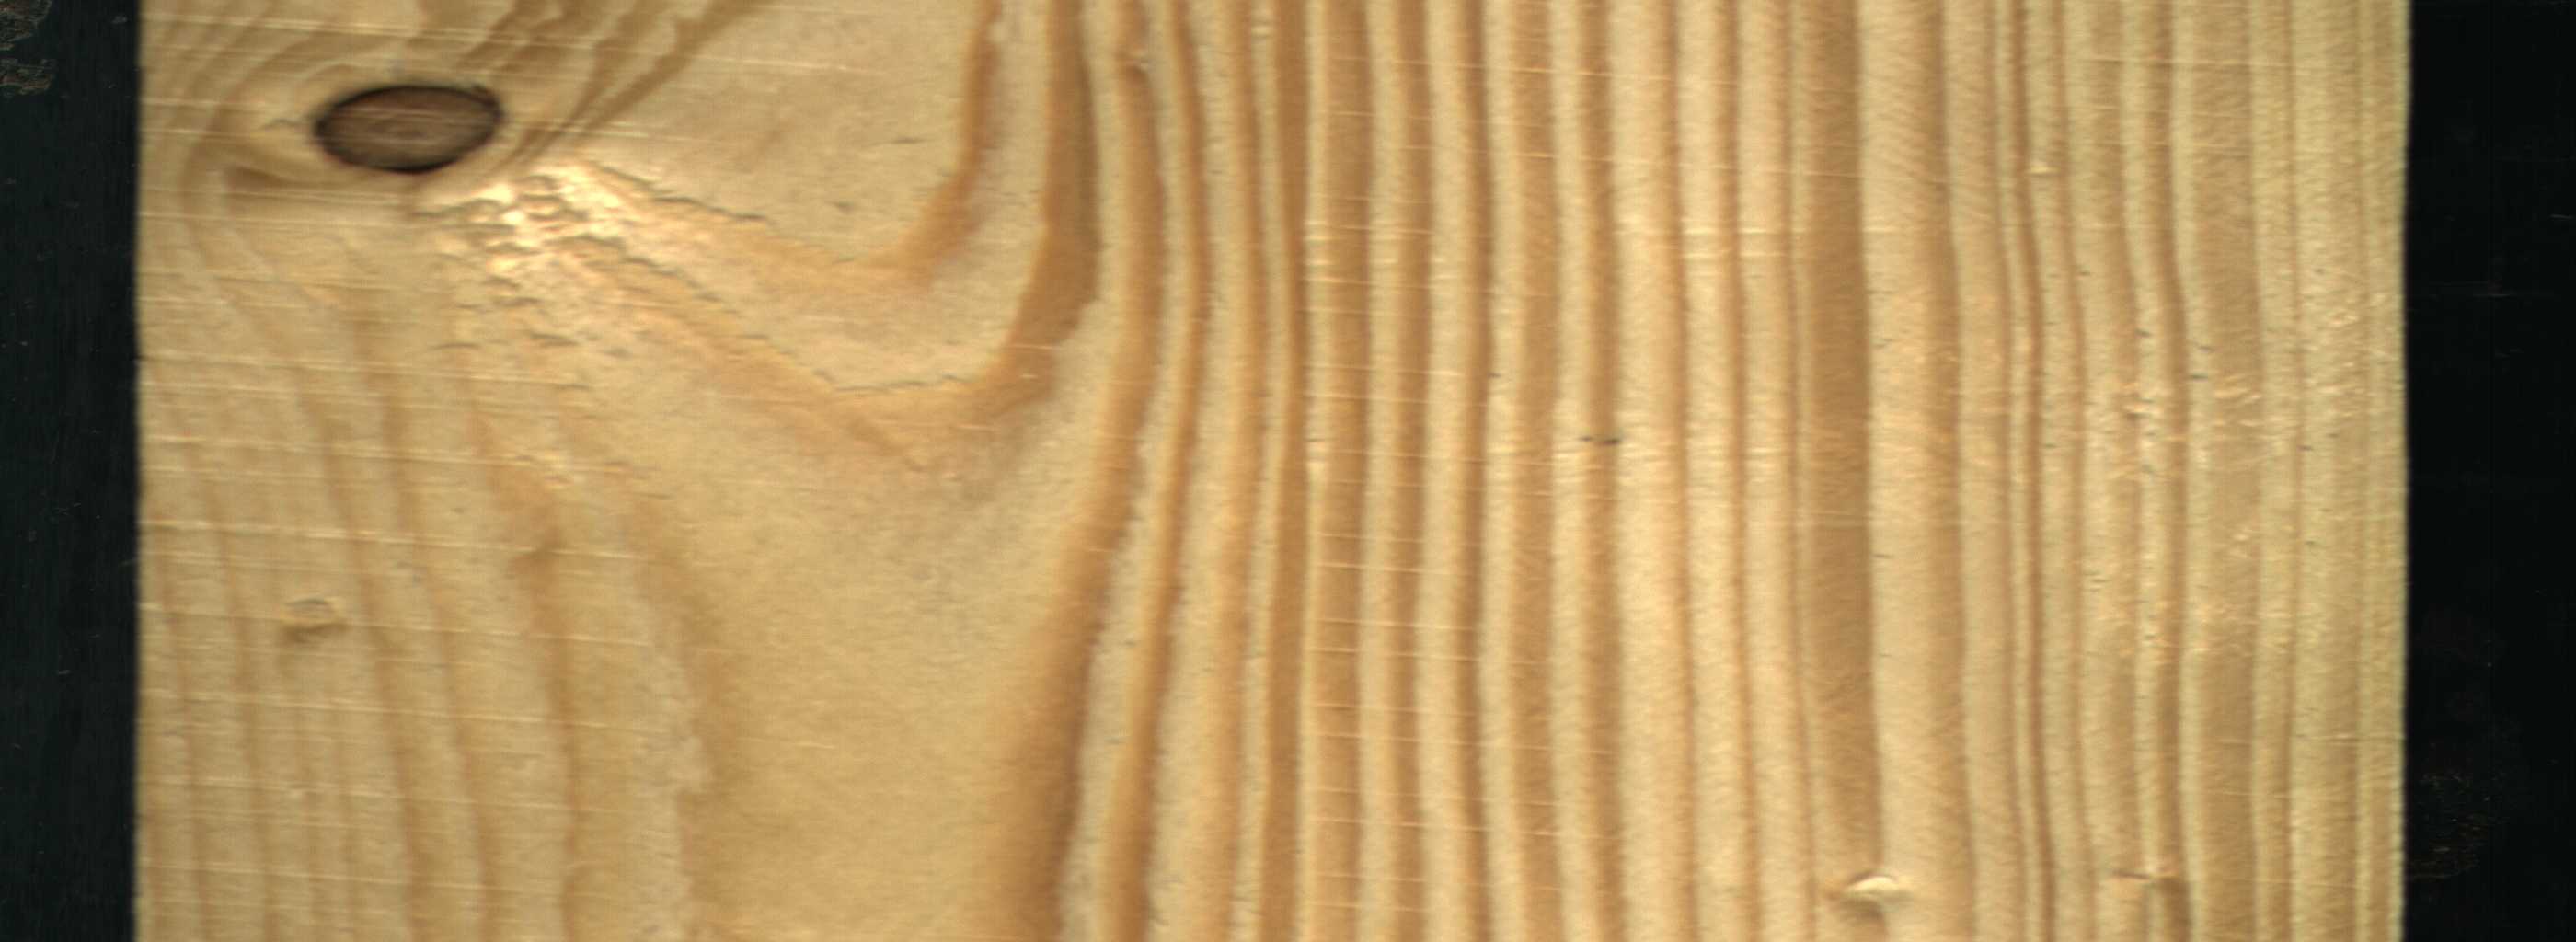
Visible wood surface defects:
Dead_Knot